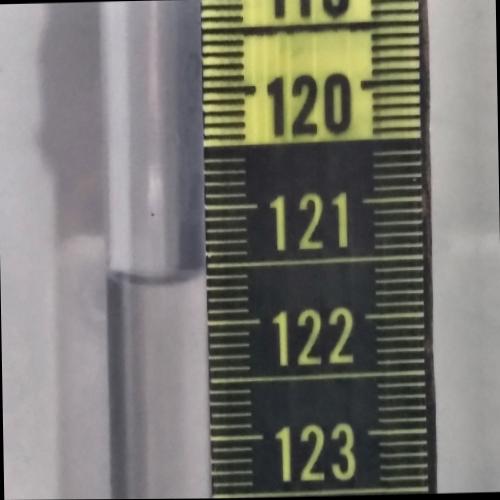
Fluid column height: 121.6 cm